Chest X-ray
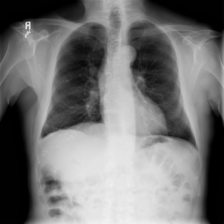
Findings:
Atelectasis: negative
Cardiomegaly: negative
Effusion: negative
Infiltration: positive
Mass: negative
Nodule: negative
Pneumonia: negative
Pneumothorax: negative
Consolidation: negative
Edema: negative
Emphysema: negative
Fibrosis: negative
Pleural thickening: negative
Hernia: negative